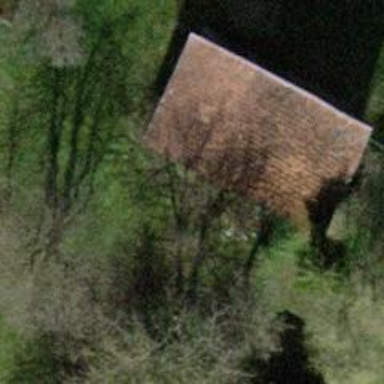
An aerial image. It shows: Shed.